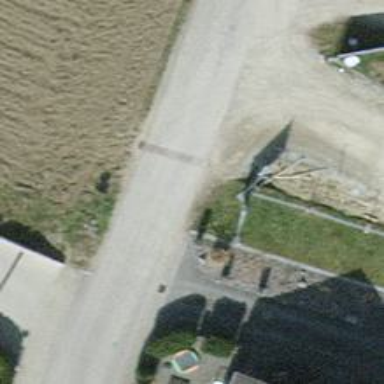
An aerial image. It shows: Residential road with asphalt surface and no sidewalks.